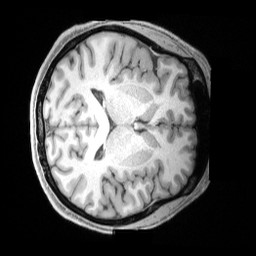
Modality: T1w
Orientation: axial
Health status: ill
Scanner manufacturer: siemens
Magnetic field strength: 3 T
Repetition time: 2.4 s
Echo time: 0.00228 s